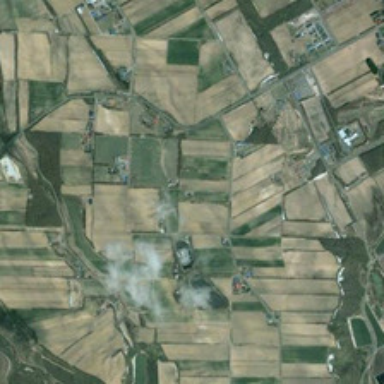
Many pieces of farmlands are together .